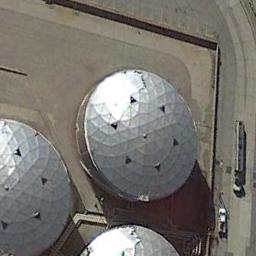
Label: storage_tank